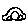
Label: car